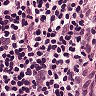
Metastatic tissue present: no